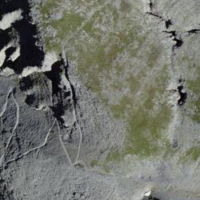
EUNIS habitat code: 48
Species observed at this site:
Silene acaulis